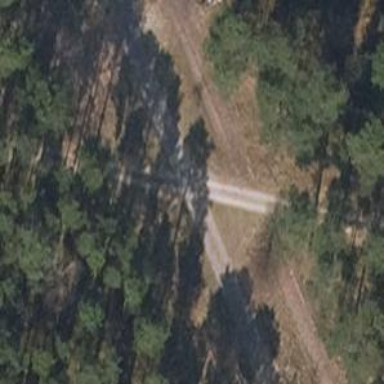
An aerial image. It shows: Well-maintained track road with grade 1 tracktype.